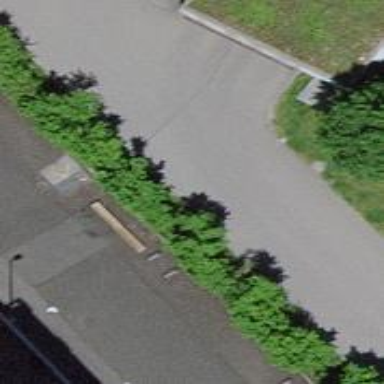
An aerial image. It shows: Asphalt road designated as living street.